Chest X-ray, PA view. Patient: 40 years old, sex F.
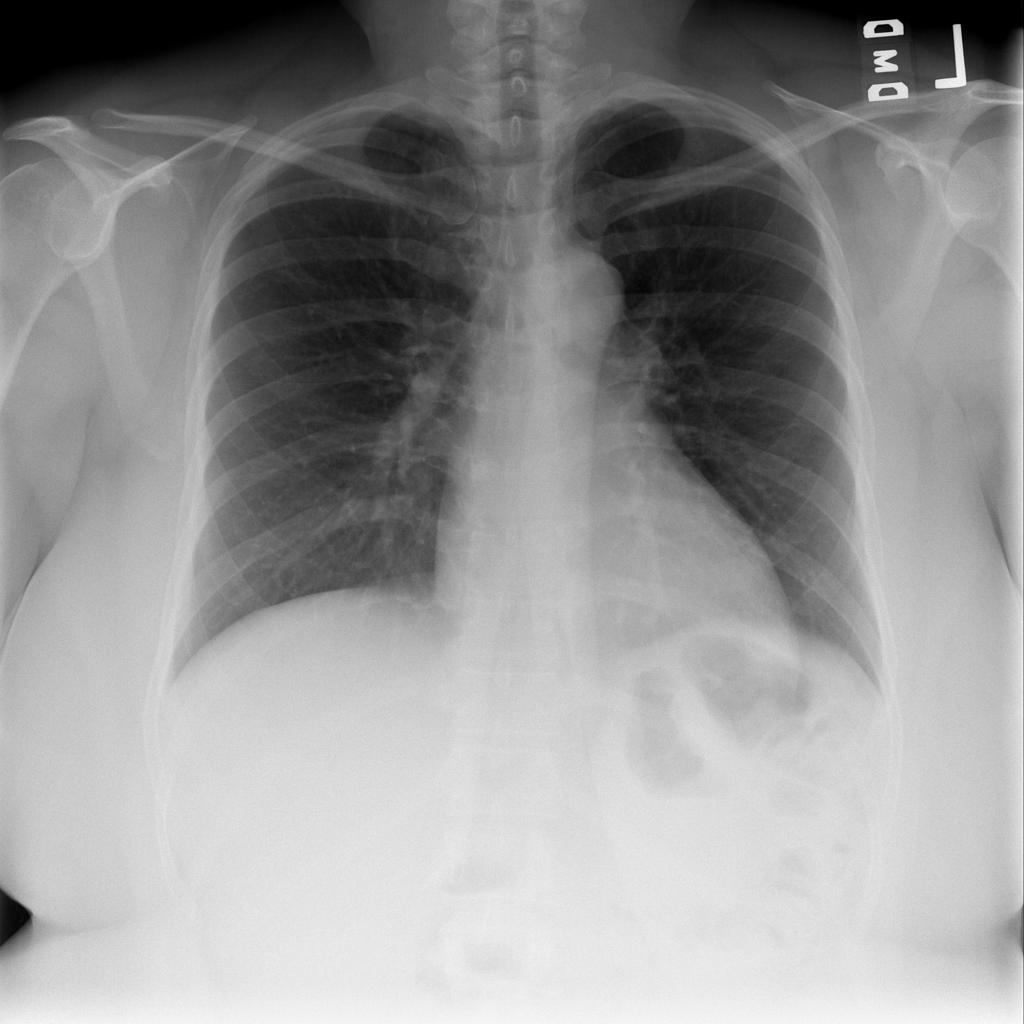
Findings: No Finding